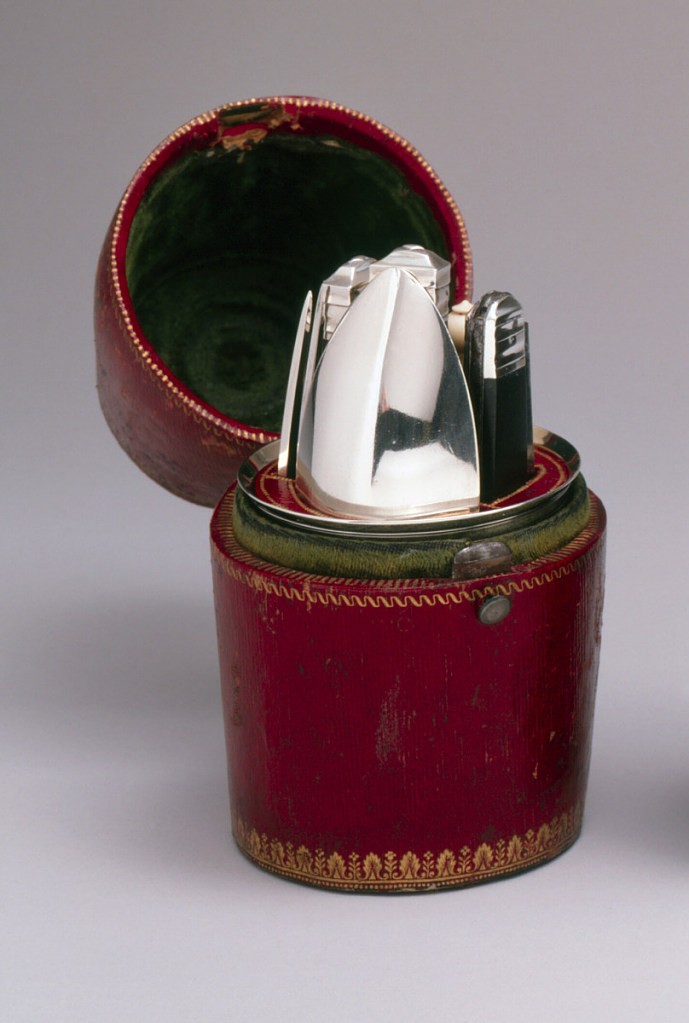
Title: Cork screw
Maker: Gavet Coutelier, France
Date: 1809–19
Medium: Steel, wood, steel
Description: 1985-103-281-a/j: Red leather holder with tooled gold borders and ve...;     1985-103-281-a: Barrel-shaped red leather case with stamped gold d...;     1985-103-281-b: Plain silver cup with flaring rim, decorated with ...;     1985-103-281-c: Red leather holder with stamped gold decorations f...;     1985-103-281-d: Blade has straight sides, upper edge tapering towa...;     1985-103-281-e: Oval spoon-bowl with pointed tip, flat slightly ta...;     1985-103-281-f: Fork has four slightly curved tines, rounded shoul...;     1985-103-281-g: Small cork screw with knob on top with hole throug...;     1985-103-281-h: Cylindrical horn and ivory container consisting th...;     1985-103-281-i: Cylindrical horn and ivory container consisting th...;     1985-103-281-j: Cylindrical horn and ivory container consisting th...